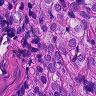
Metastatic tissue present: yes